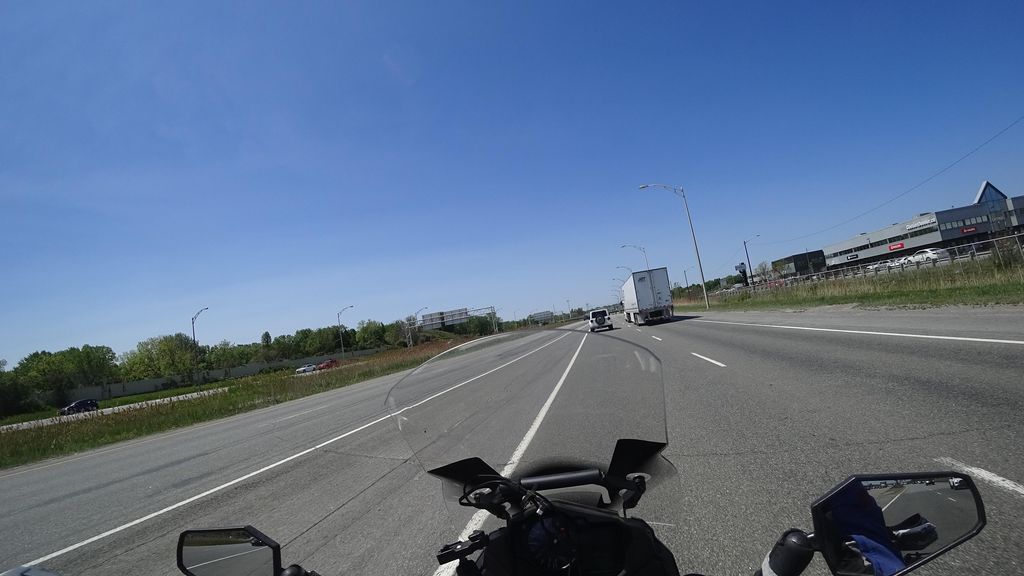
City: quebec_city